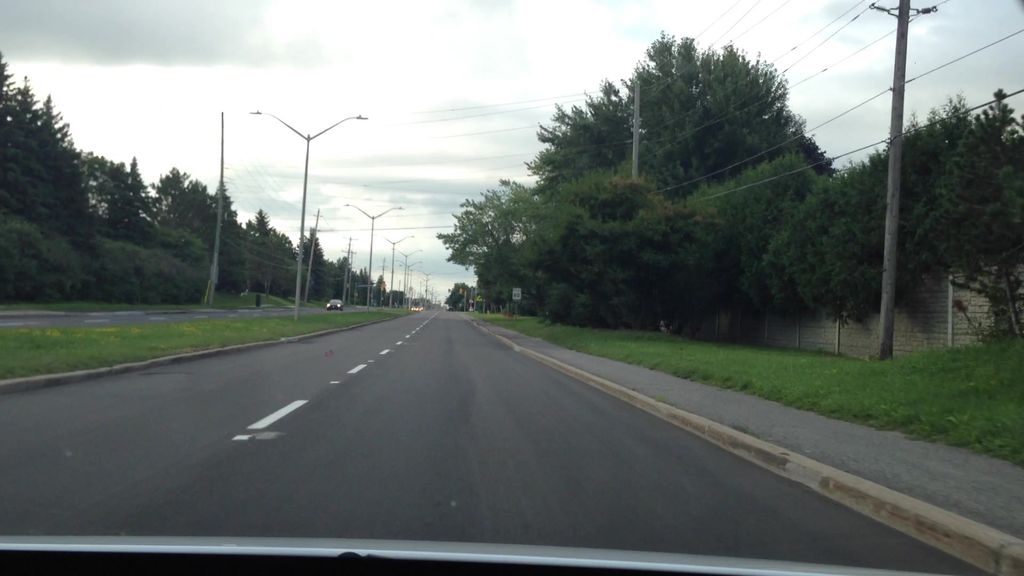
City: ottawa-gatineau